Field crop: tomato
Growth stage: 2
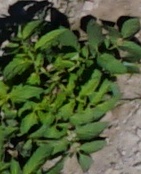
Species: tomato